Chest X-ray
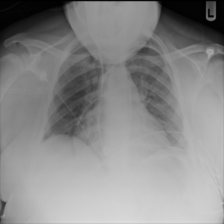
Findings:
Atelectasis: negative
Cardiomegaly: negative
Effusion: negative
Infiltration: negative
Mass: negative
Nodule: negative
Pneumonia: negative
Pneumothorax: negative
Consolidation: negative
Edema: negative
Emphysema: negative
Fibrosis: negative
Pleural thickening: negative
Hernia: negative